Interaction volume radius: 10 \u00c5
Interaction volume height: 25 \u00c5
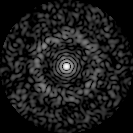
Disorder parameter: 0.8212